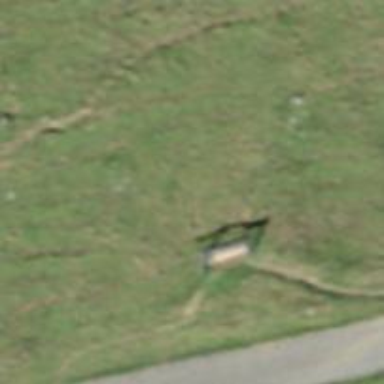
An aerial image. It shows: Bench for seating.